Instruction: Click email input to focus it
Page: traveler
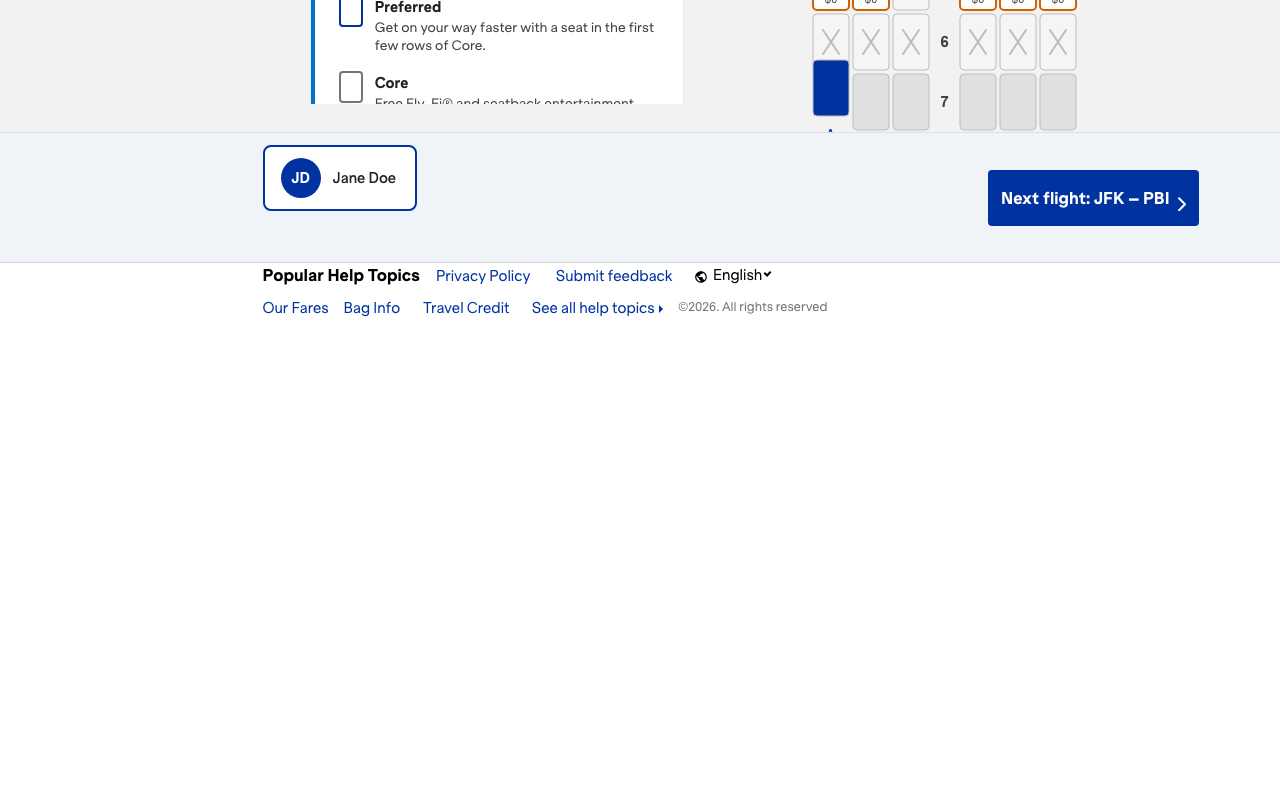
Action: click